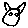
Label: cat